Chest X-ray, PA view. Patient: 29 years old, sex M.
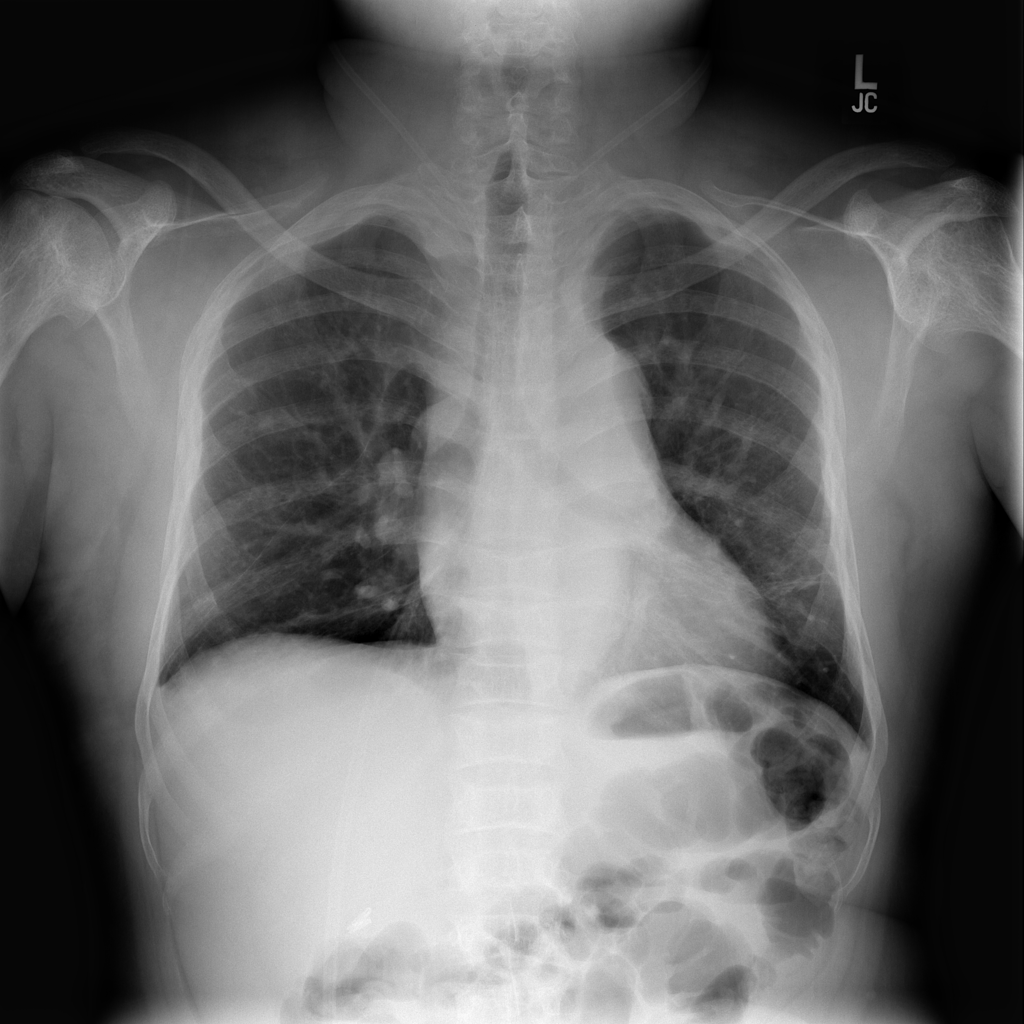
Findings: Atelectasis